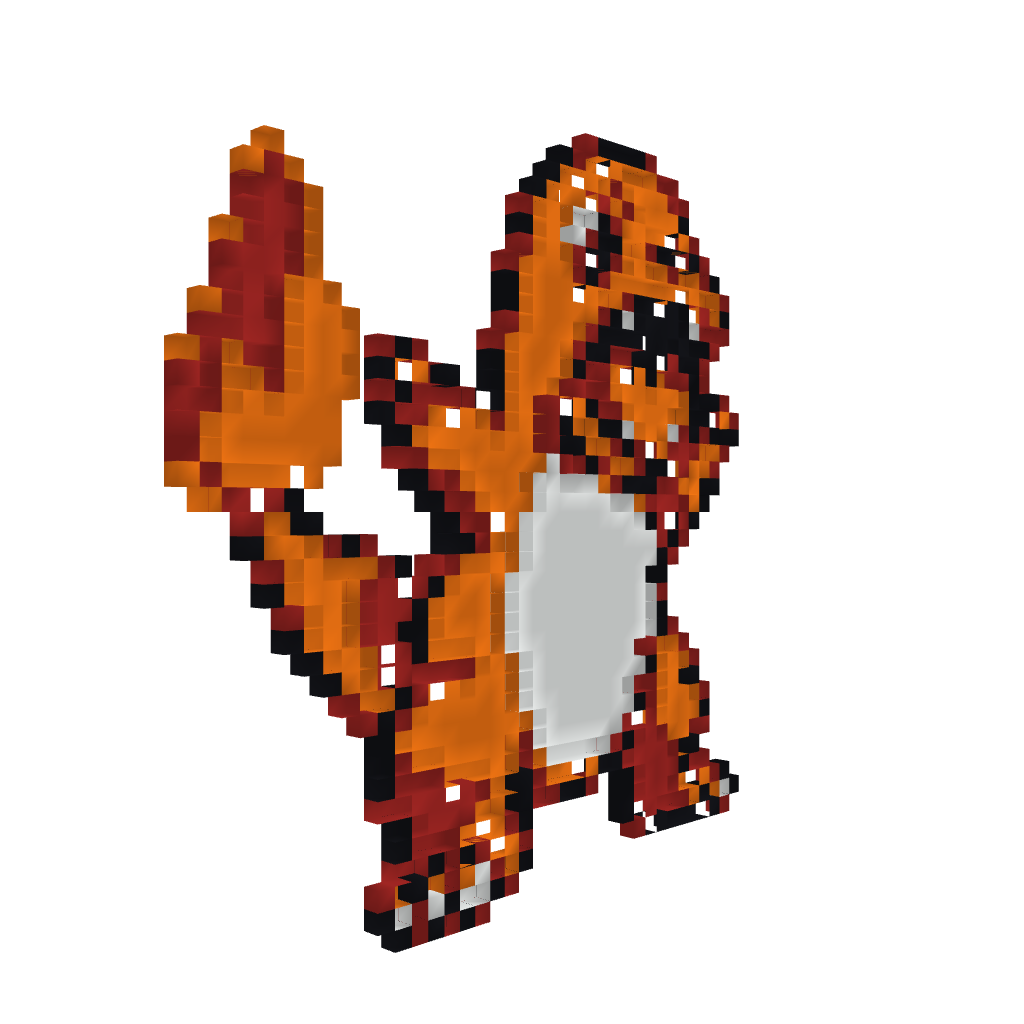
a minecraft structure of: Charmander Sprite